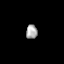
Tissue: prostate
Cell type: Myeloid cells
Senescence score: 0.3156
Nuclear area (px): 152
Mean DAPI intensity: 173.829